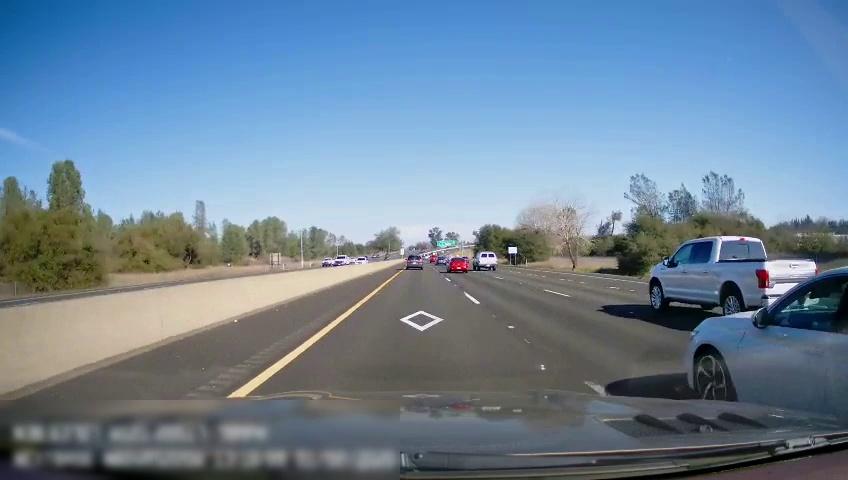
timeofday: Day
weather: Sunny
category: Drivable Space
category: Drivable Space
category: Vehicles | SUV
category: Vehicles | Van
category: Vehicles | Truck
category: Vehicles | Car
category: Vehicles | Car
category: Vehicles | Truck
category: Lanes | Current Lane
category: Lanes | Current Lane
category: Lanes | Current Lane
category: Lanes | Alternate Lane
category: Lanes | Alternate Lane